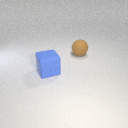
large brown rubber sphere to the right of large blue rubber cube